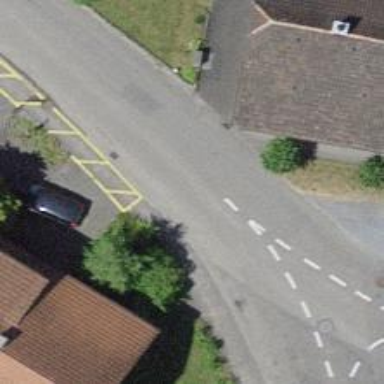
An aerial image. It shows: Sidewalk.